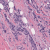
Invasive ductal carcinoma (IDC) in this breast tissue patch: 1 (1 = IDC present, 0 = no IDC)